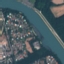
Land use / land cover class: River